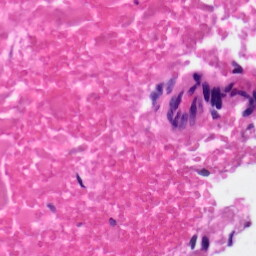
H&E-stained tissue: Skin